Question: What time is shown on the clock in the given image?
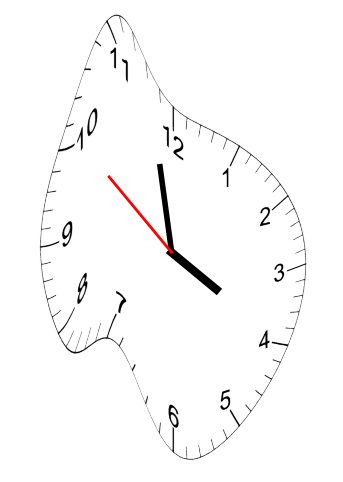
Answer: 03:57:51